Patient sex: M
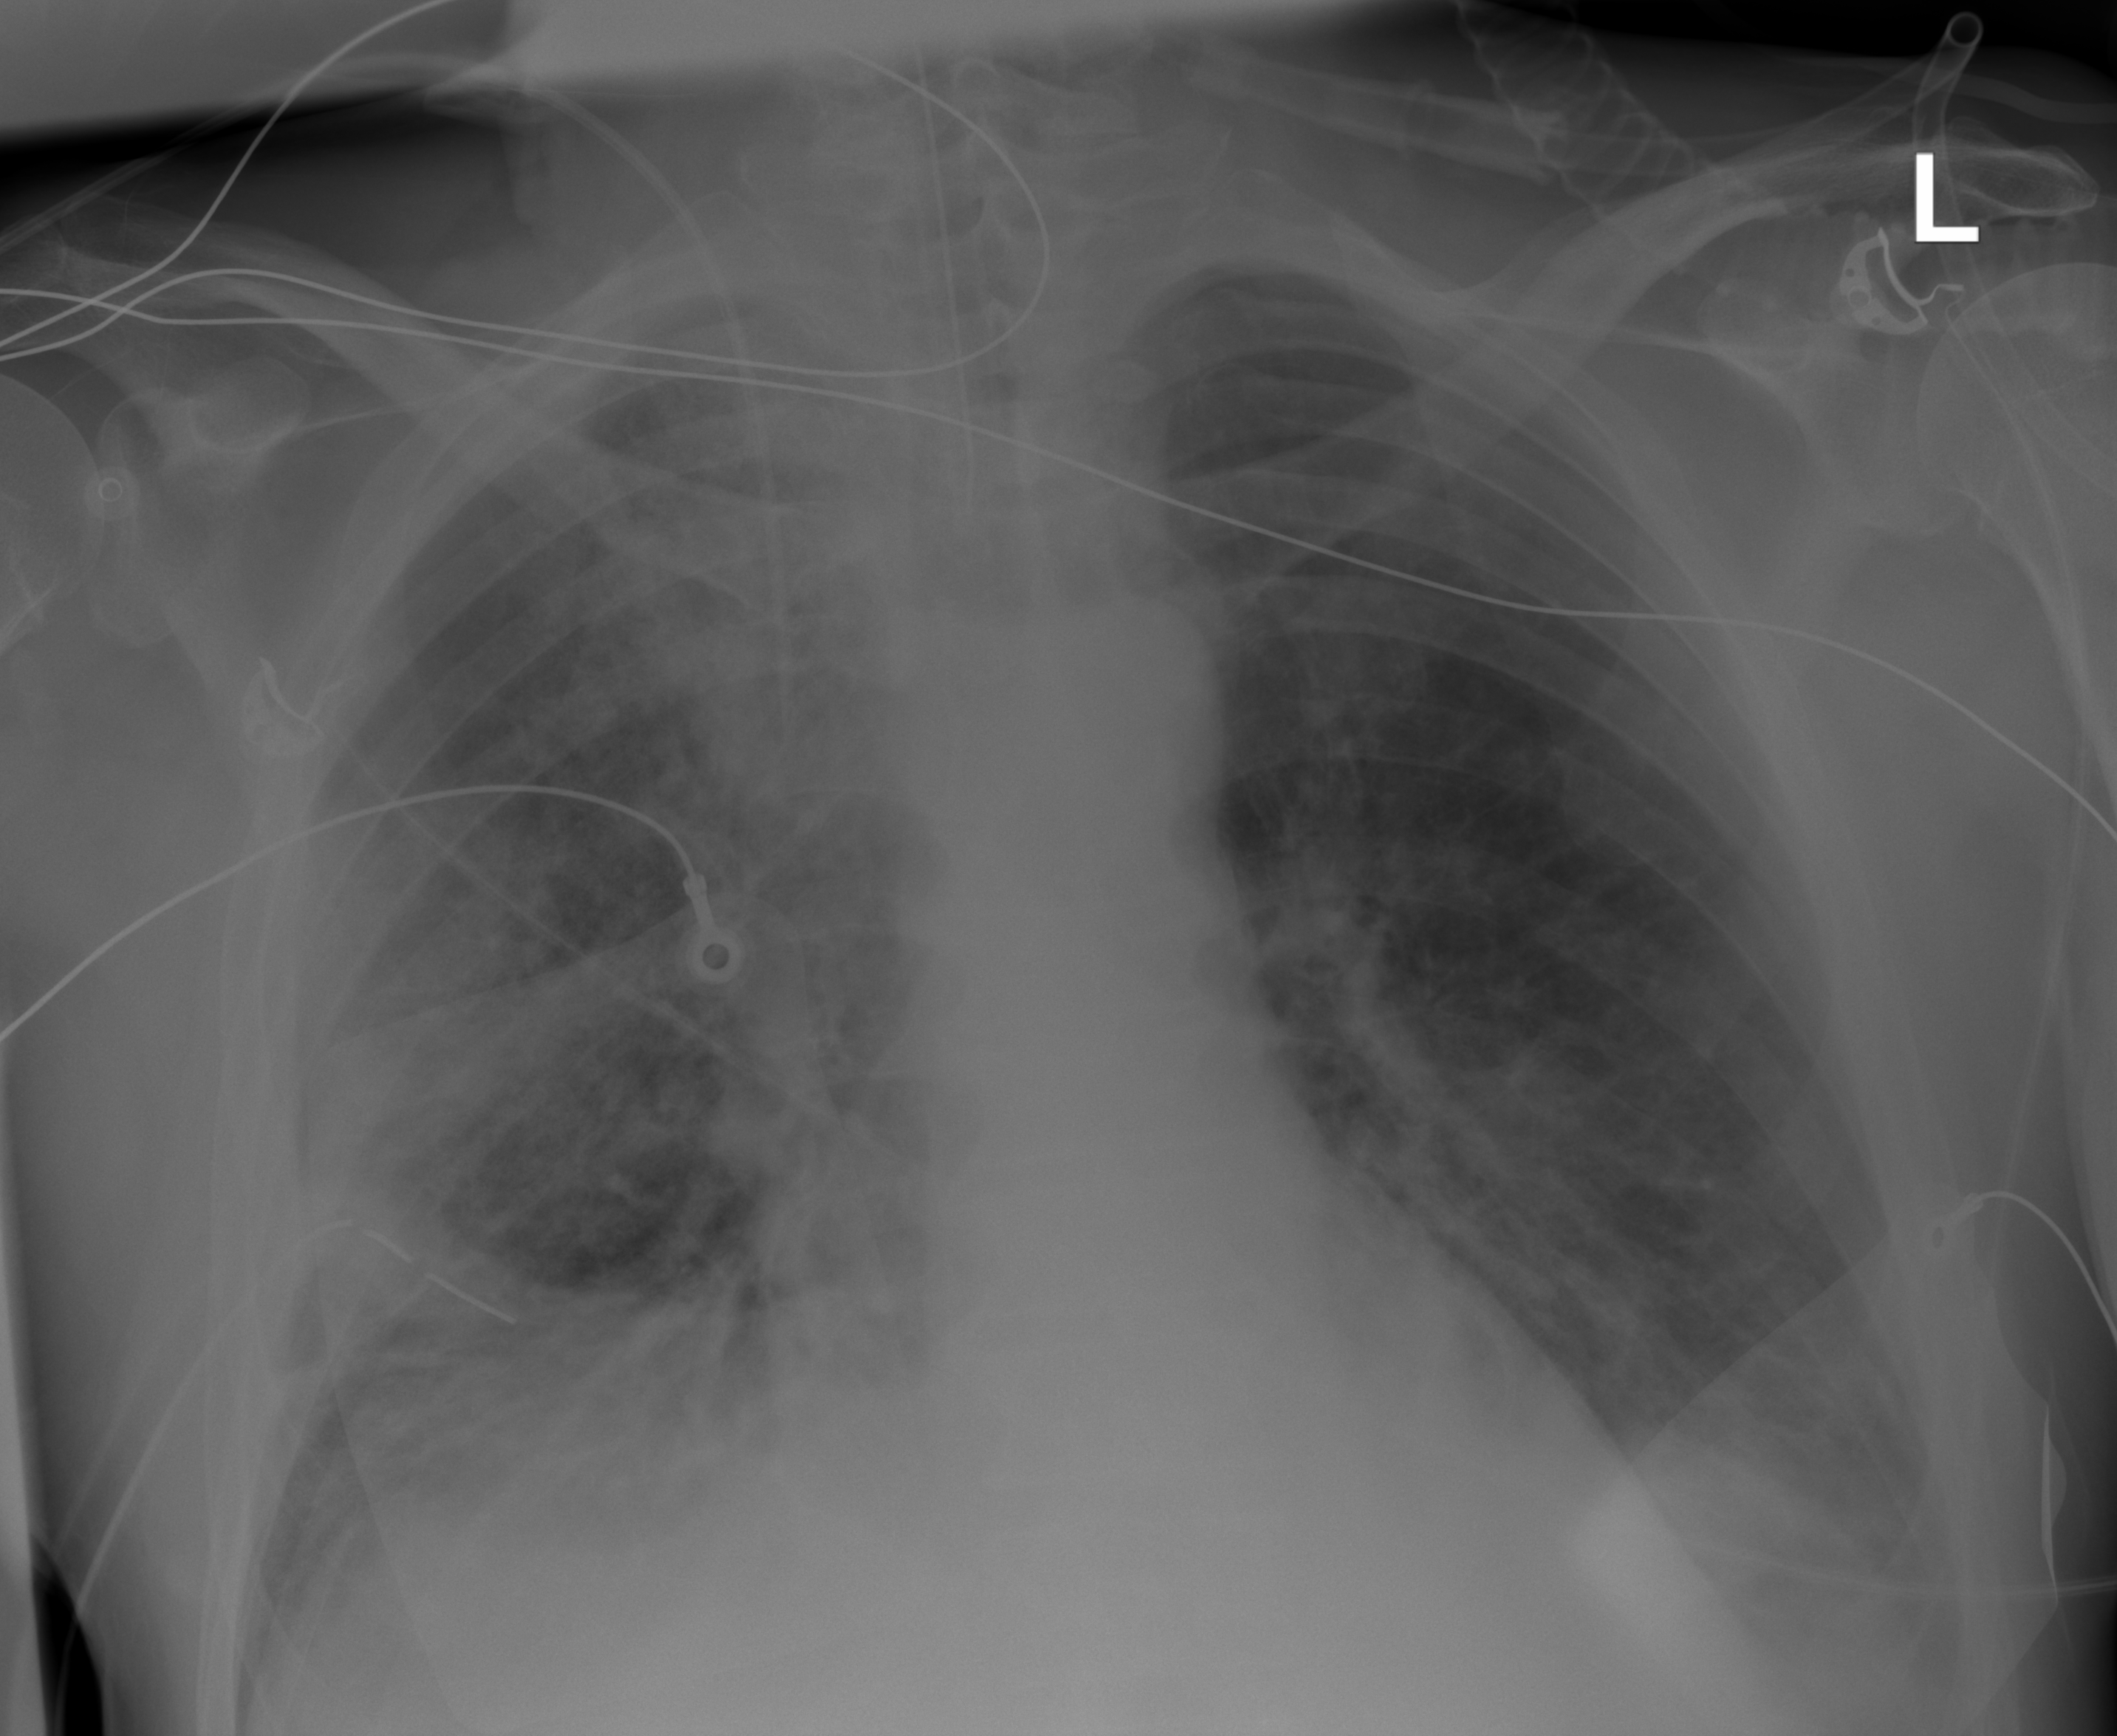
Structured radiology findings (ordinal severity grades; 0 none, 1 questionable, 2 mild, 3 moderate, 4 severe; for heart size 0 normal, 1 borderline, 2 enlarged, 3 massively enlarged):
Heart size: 1
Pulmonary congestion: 0
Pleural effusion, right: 2
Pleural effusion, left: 2
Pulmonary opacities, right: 3
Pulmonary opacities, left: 2
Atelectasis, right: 2
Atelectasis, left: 0